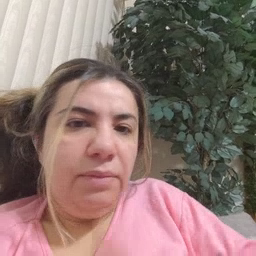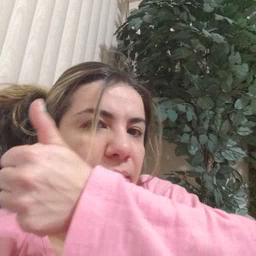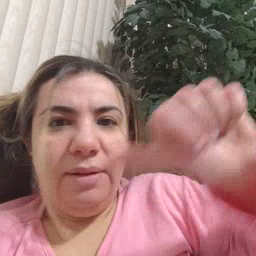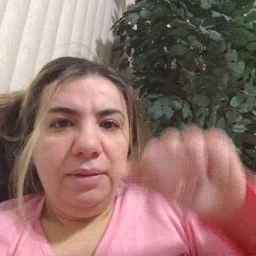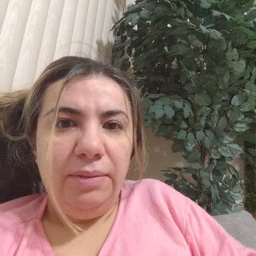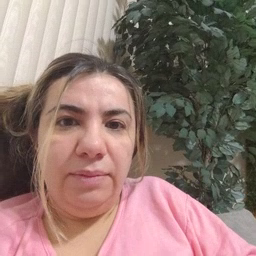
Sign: any